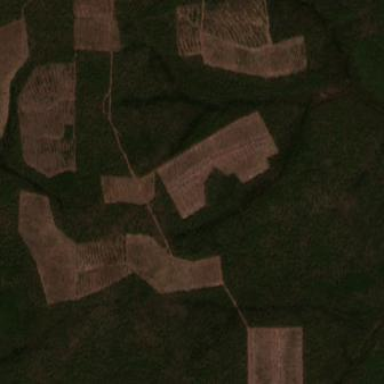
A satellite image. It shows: Logging area.